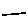
Label: line